Field crop: tomato
Growth stage: 2
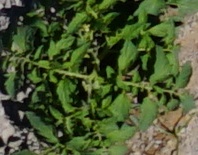
Species: tomato